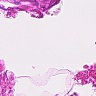
Metastatic tissue present: no